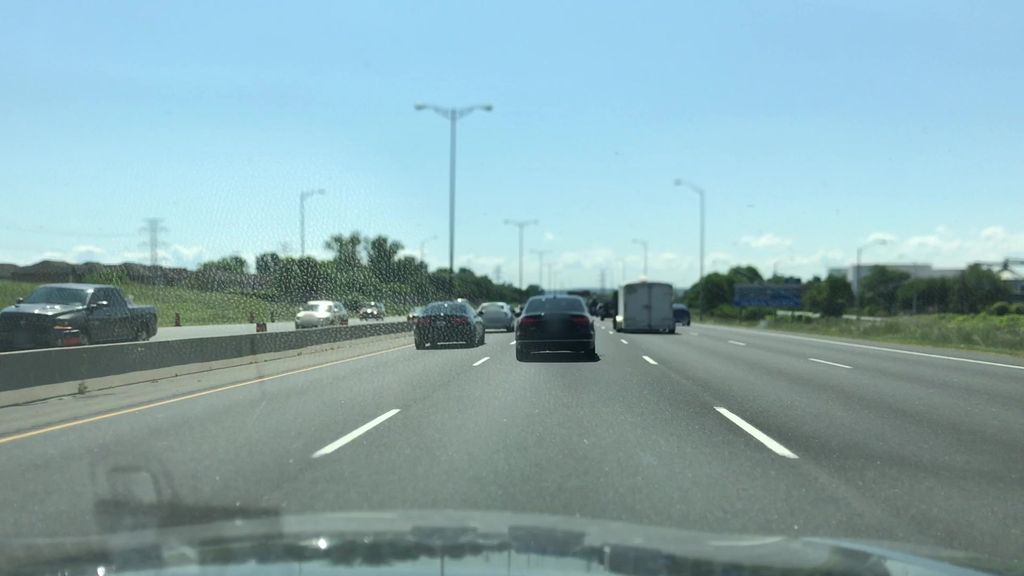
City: hamilton